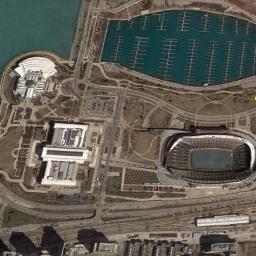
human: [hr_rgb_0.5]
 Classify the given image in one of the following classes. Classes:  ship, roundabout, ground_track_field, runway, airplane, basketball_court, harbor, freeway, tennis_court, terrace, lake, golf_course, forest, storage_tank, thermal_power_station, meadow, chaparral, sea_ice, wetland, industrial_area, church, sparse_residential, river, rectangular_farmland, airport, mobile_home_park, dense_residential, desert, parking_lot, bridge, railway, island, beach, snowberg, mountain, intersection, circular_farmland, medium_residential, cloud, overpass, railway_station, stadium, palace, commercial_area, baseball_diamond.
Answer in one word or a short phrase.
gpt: stadium